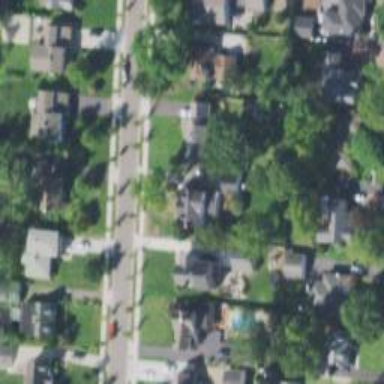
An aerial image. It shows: Residential driveway designated as service road.